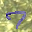
Label: 7